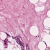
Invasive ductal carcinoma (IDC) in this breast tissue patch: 0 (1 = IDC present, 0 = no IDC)